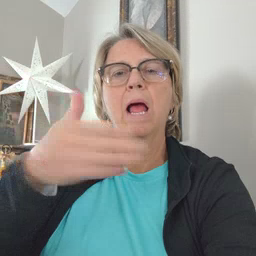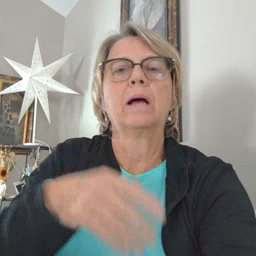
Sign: flag